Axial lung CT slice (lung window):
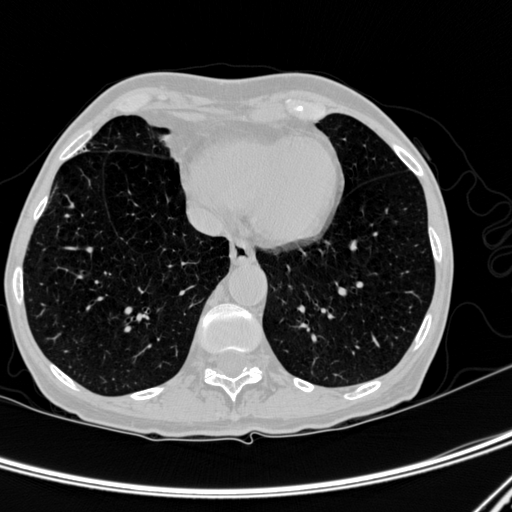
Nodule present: no